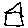
Label: house